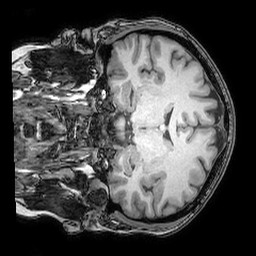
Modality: T1w
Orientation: coronal
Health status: ill
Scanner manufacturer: philips
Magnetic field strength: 3 T
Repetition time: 0.007 s
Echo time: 0.0035 s